Aerial crown-view tile of a tropical tree (Barro Colorado Island, Panama), acquired 20240716:
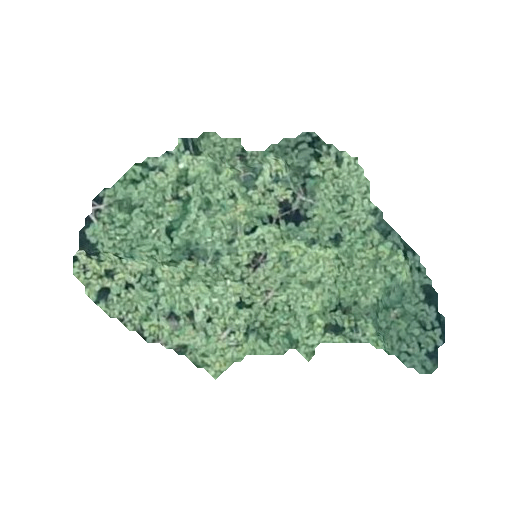
Species: Ochroma pyramidale
GBIF accepted scientific name: Ochroma pyramidale
Crown area: 98.394 m²